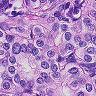
Metastatic tissue present: yes